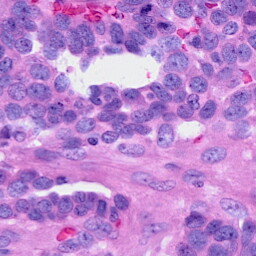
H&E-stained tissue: Ovarian